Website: crate-barrel
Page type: customer-info-address
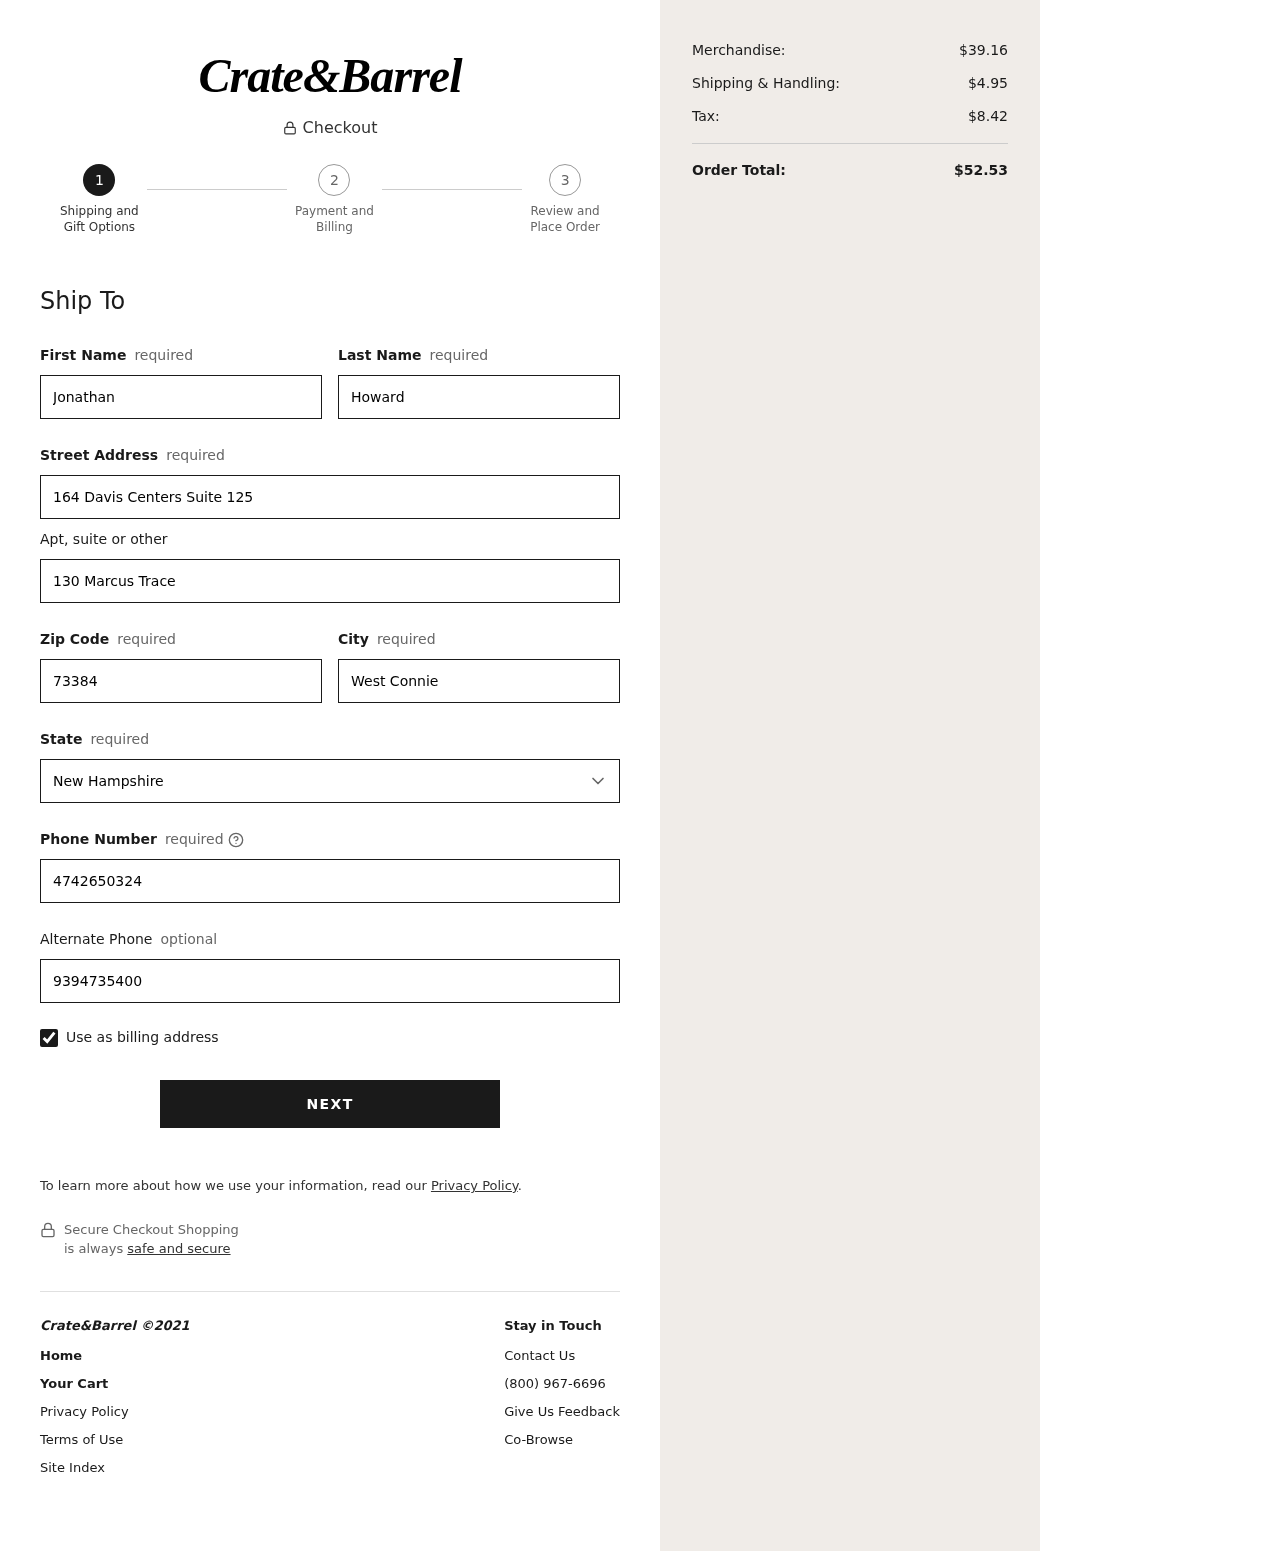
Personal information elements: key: PII_STATE
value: New Hampshire
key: PII_FIRSTNAME
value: Jonathan
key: PII_LASTNAME
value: Howard
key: PII_STREET
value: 164 Davis Centers Suite 125
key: PII_STREET2
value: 130 Marcus Trace
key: PII_POSTCODE
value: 73384
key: PII_CITY
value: West Connie
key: PII_PHONE
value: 4742650324
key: PII_PHONE_ALT
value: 9394735400
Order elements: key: ORDER_SUBTOTAL
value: $39.16
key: ORDER_SHIPPING_COST
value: $4.95
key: ORDER_TAX
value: $8.42
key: ORDER_TOTAL
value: $52.53